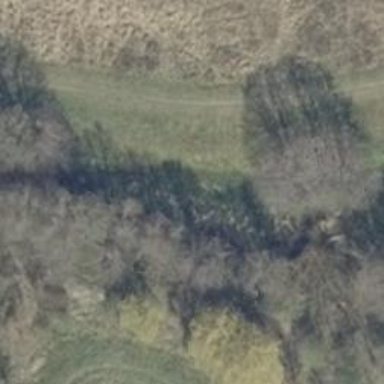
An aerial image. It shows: Grassy path.